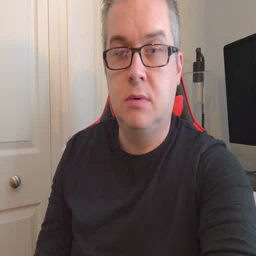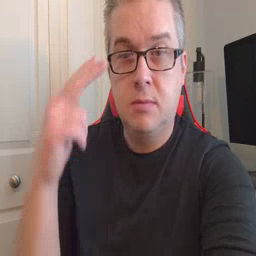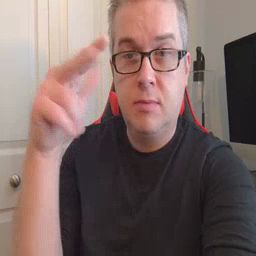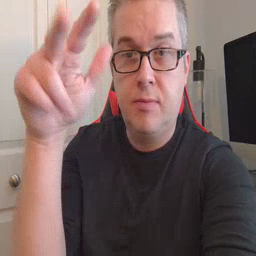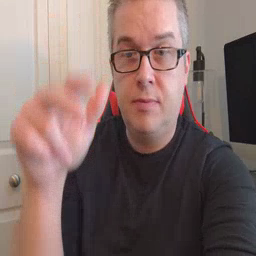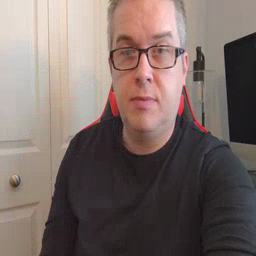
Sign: helicopter